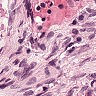
Metastatic tissue present: no